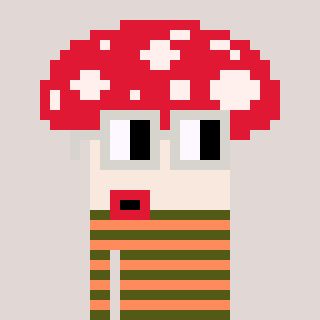
a pixel art character with square light gray glasses, a mushroom-shaped head and a peachy-colored body on a warm background